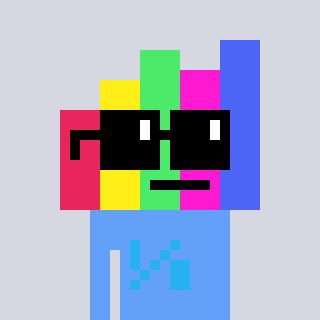
a pixel art character with square black sunglasses, a bar chart-shaped head and a blue-colored body on a cool background